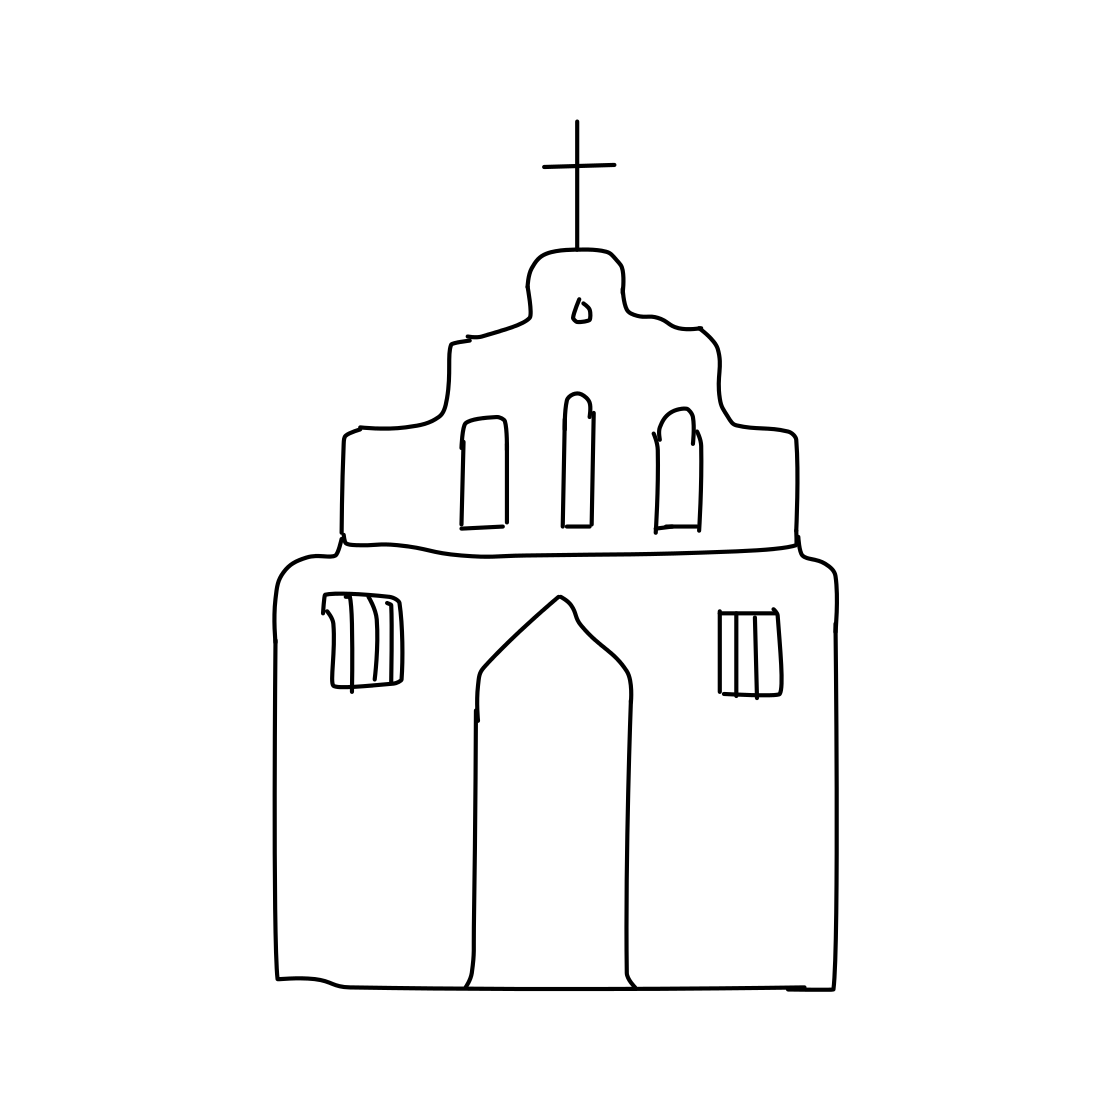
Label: church